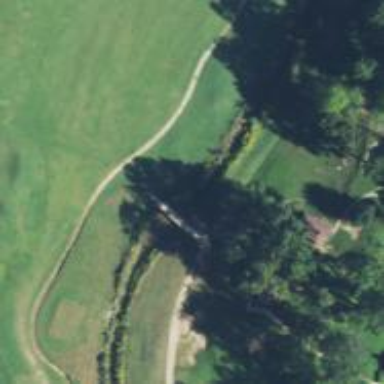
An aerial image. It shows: Path bridge used as golf cartpath.